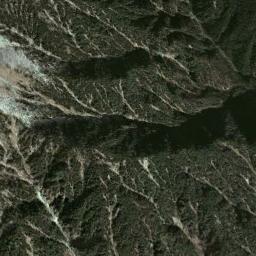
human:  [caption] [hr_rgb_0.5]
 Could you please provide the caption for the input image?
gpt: Half of the area on this mountain is covered by vegetation .

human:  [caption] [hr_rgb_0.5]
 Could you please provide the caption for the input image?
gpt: The mountain is uneven and coarse .

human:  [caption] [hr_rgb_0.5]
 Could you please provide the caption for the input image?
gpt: The folded mountain consists of a number of ridges and valleys and is covered with dense vegetation .

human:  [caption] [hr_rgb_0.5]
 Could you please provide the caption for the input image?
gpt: The mountain is full of green plants with lines of bare land .

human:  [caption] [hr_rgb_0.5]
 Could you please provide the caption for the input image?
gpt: There are some ravines on the brown mountain .